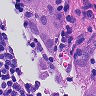
Metastatic tissue present: yes